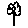
Label: flower